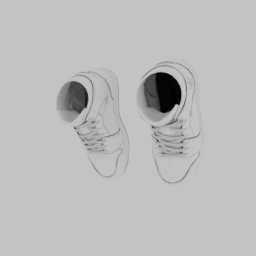
Label: people